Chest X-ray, AP view. Patient: 42 years old, sex F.
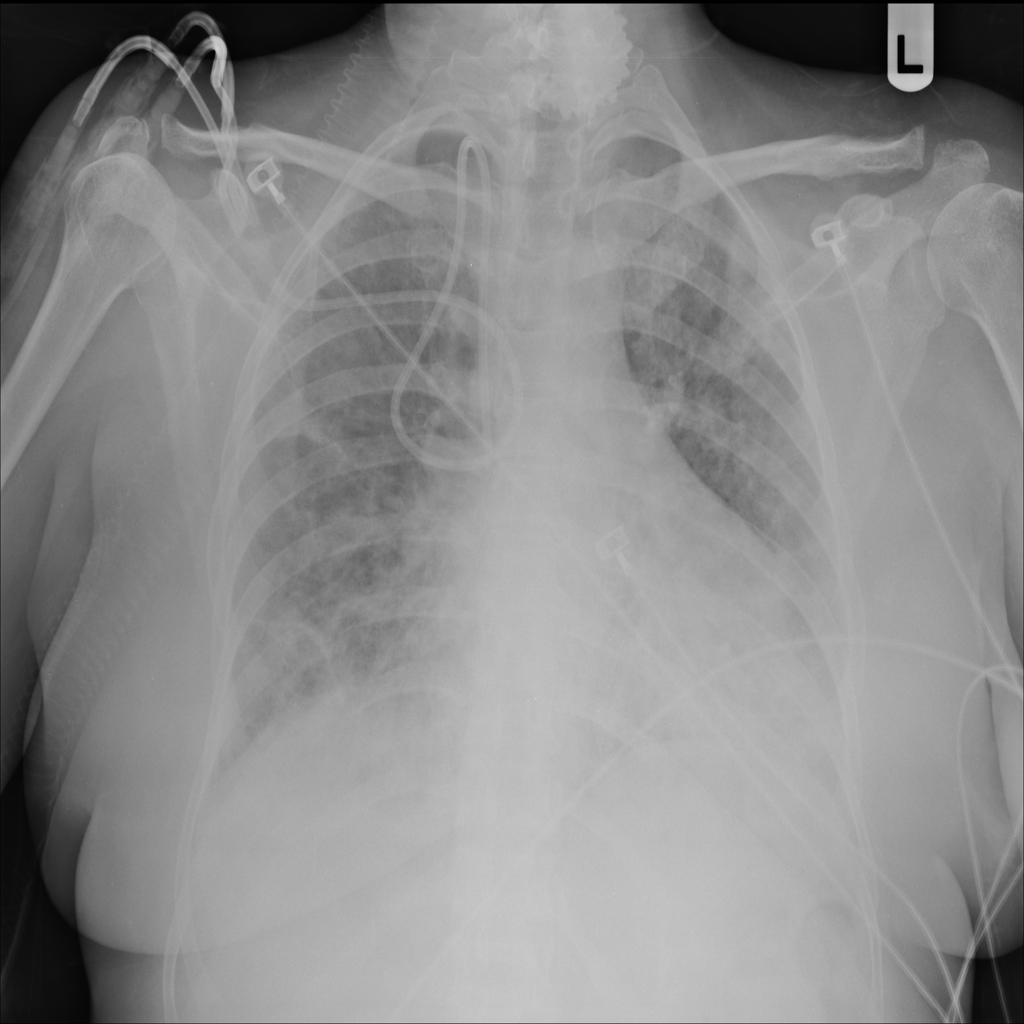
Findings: Infiltration